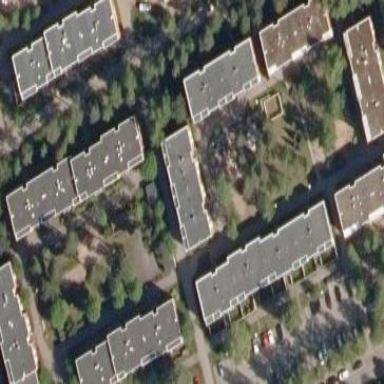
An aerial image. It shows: Building with apartments and flat roof.